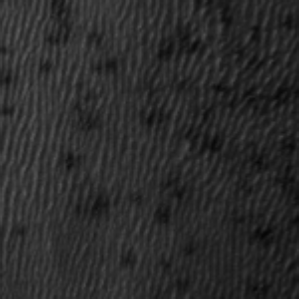
Label: frost